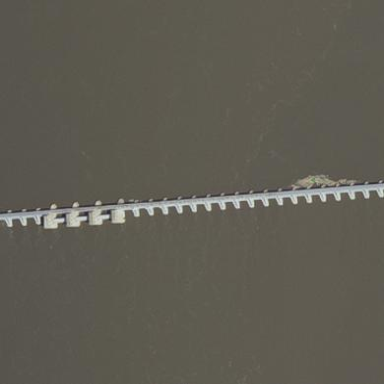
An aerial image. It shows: Dam across waterway.